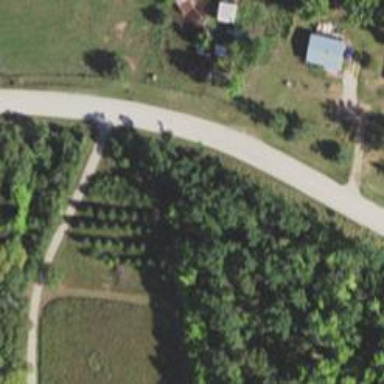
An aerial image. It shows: Tertiary road.